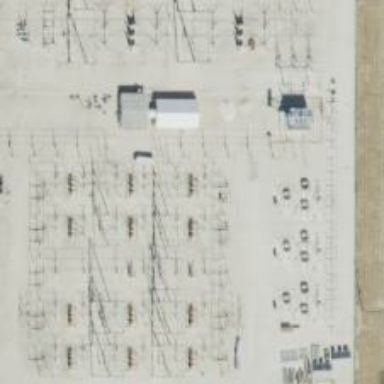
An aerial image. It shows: Switch used for power control.